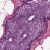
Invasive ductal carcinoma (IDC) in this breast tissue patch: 0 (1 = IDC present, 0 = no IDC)